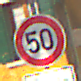
Verkehrszeichen: Geschwindigkeit50
Zusatzzeichen unten: HinweisDurchVerbaleAngabe8
Umgebung: Outdoor, Urban
Tageszeit: MorningAfternoon
Wetter: Clear
Licht: Natural
Jahreszeit: NotSpecified
Kontrast: HighContrast